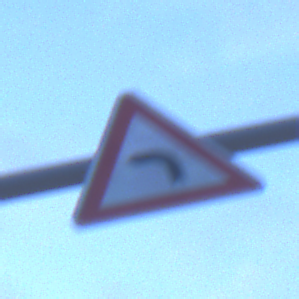
Verkehrszeichen: KurveLinks
Umgebung: Outdoor, Urban
Tageszeit: Dawn
Wetter: PartlyCloudy
Licht: Natural
Jahreszeit: NotSpecified
Kontrast: LowContrast